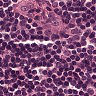
Metastatic tissue present: no